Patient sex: F
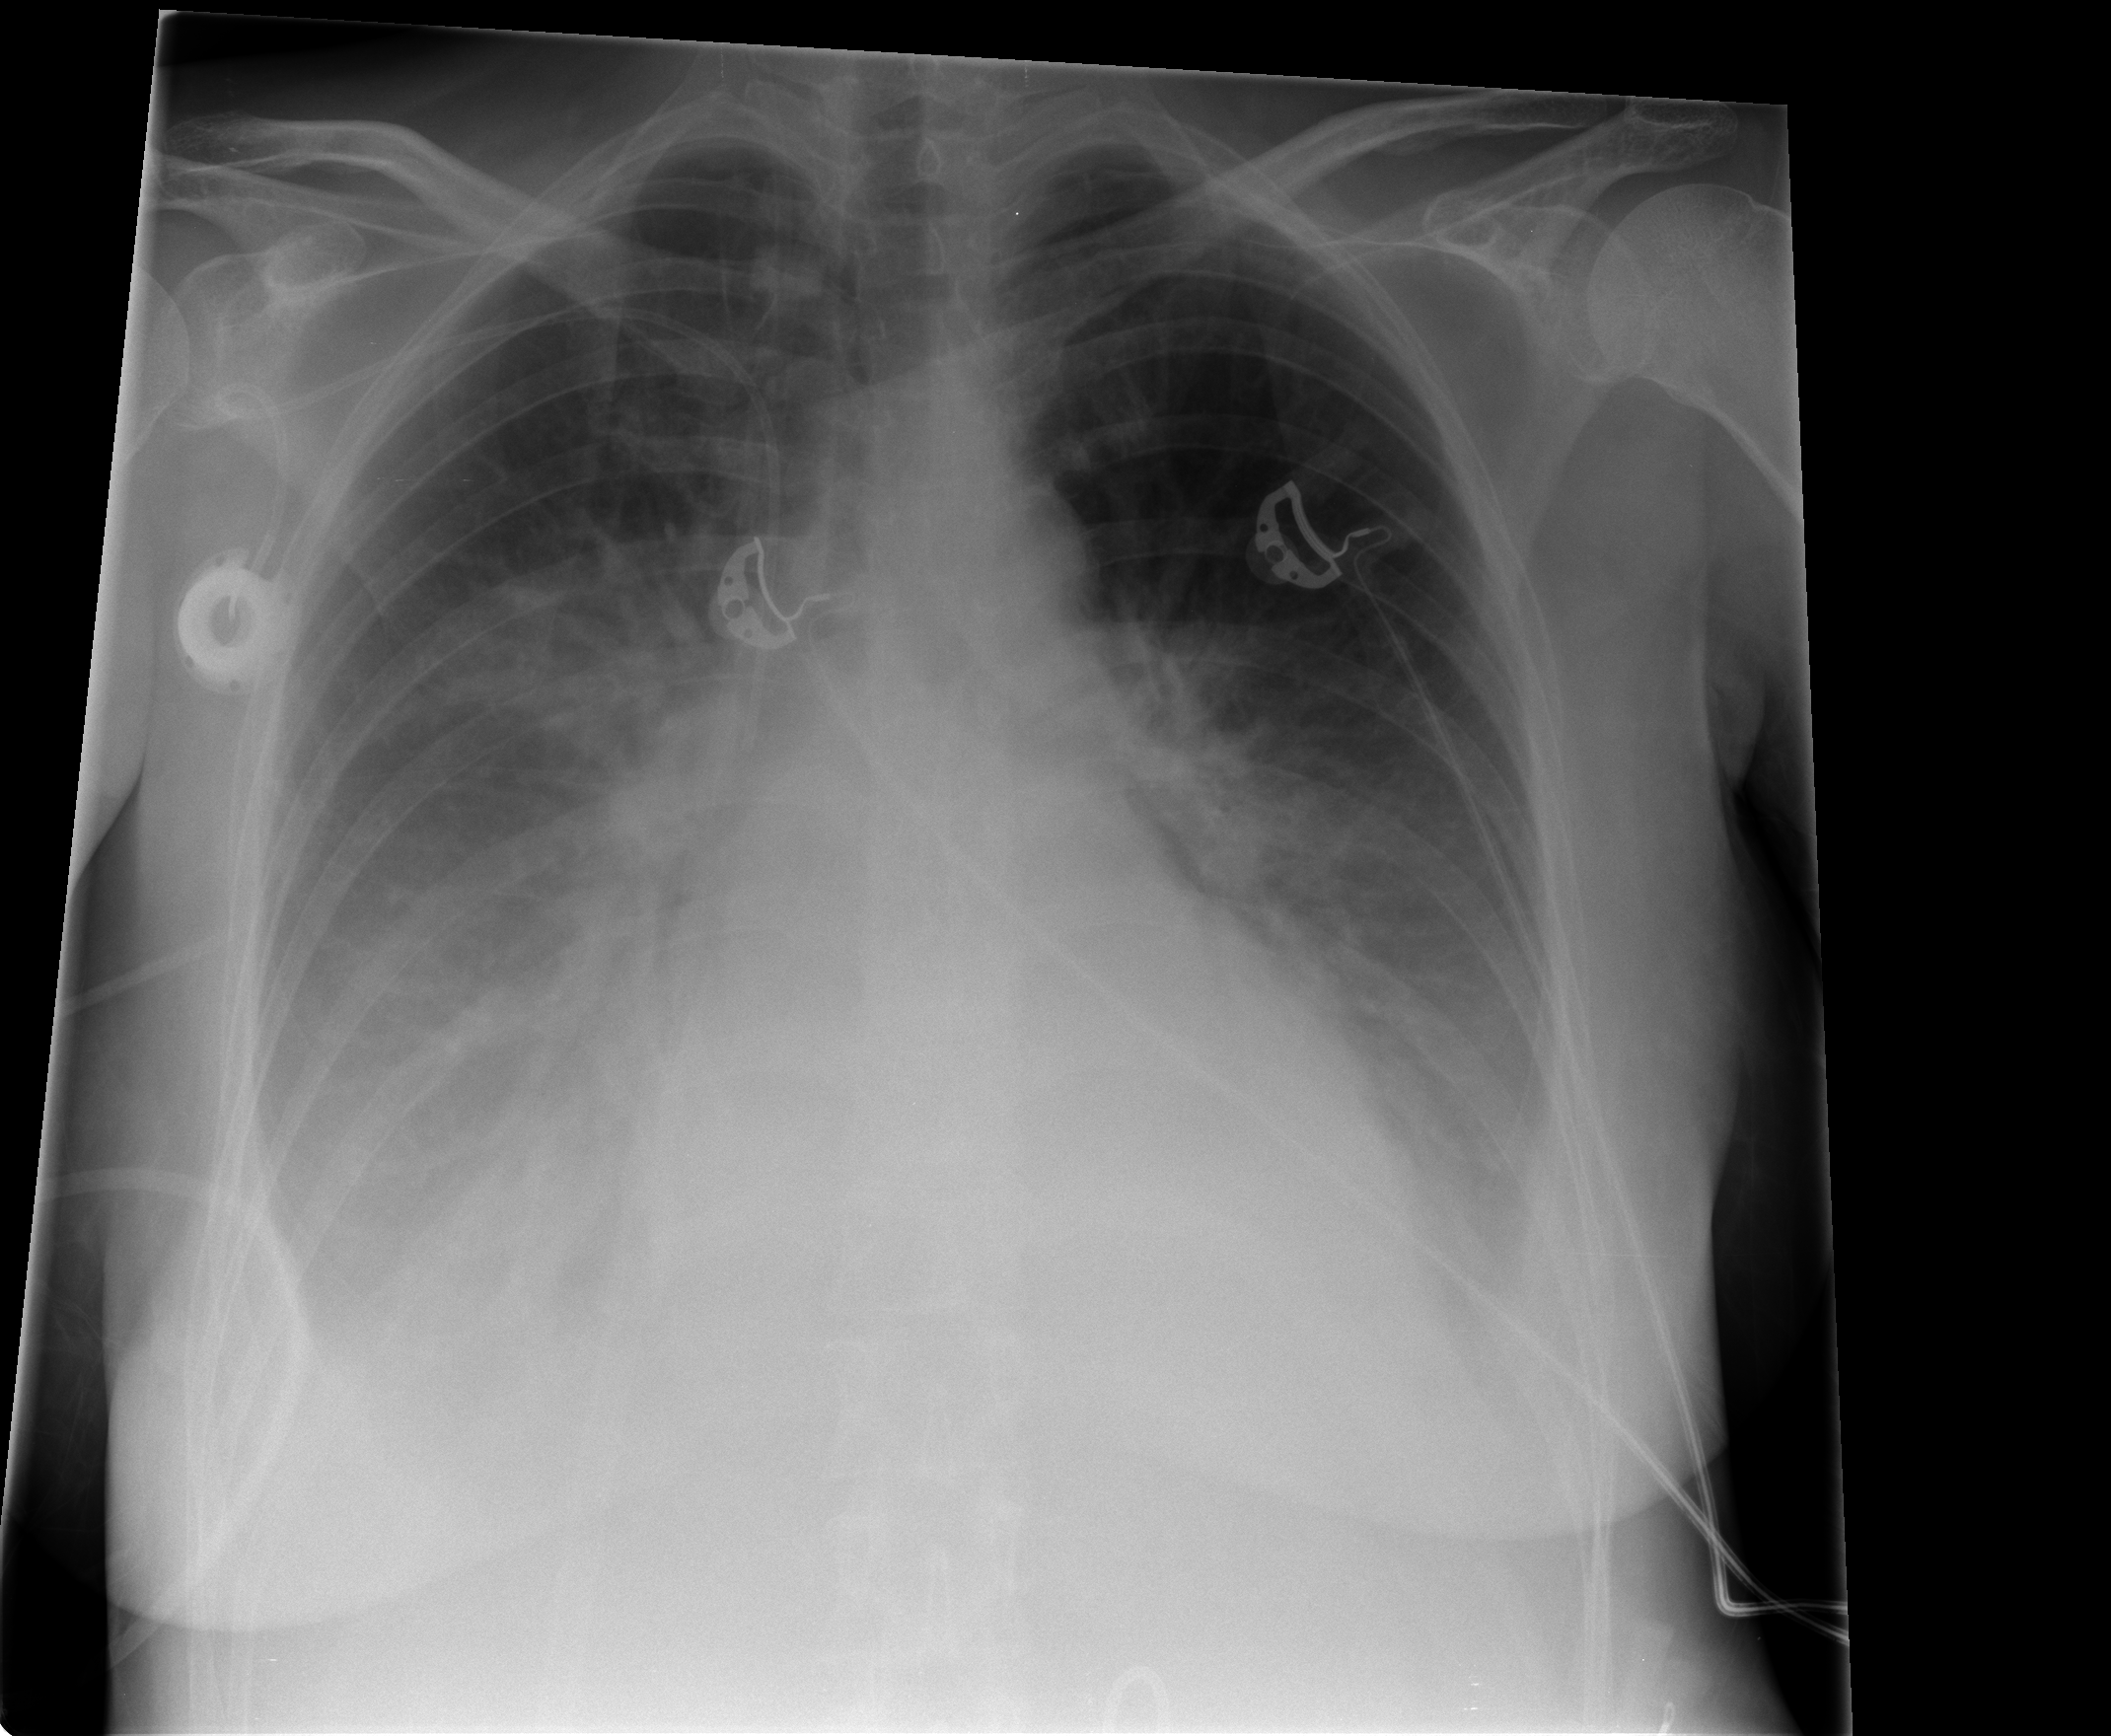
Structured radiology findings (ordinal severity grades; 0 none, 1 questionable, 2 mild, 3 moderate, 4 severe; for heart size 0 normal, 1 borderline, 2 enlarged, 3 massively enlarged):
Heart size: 2
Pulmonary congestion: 2
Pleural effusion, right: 3
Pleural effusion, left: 2
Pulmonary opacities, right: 0
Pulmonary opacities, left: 0
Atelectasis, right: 2
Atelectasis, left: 2